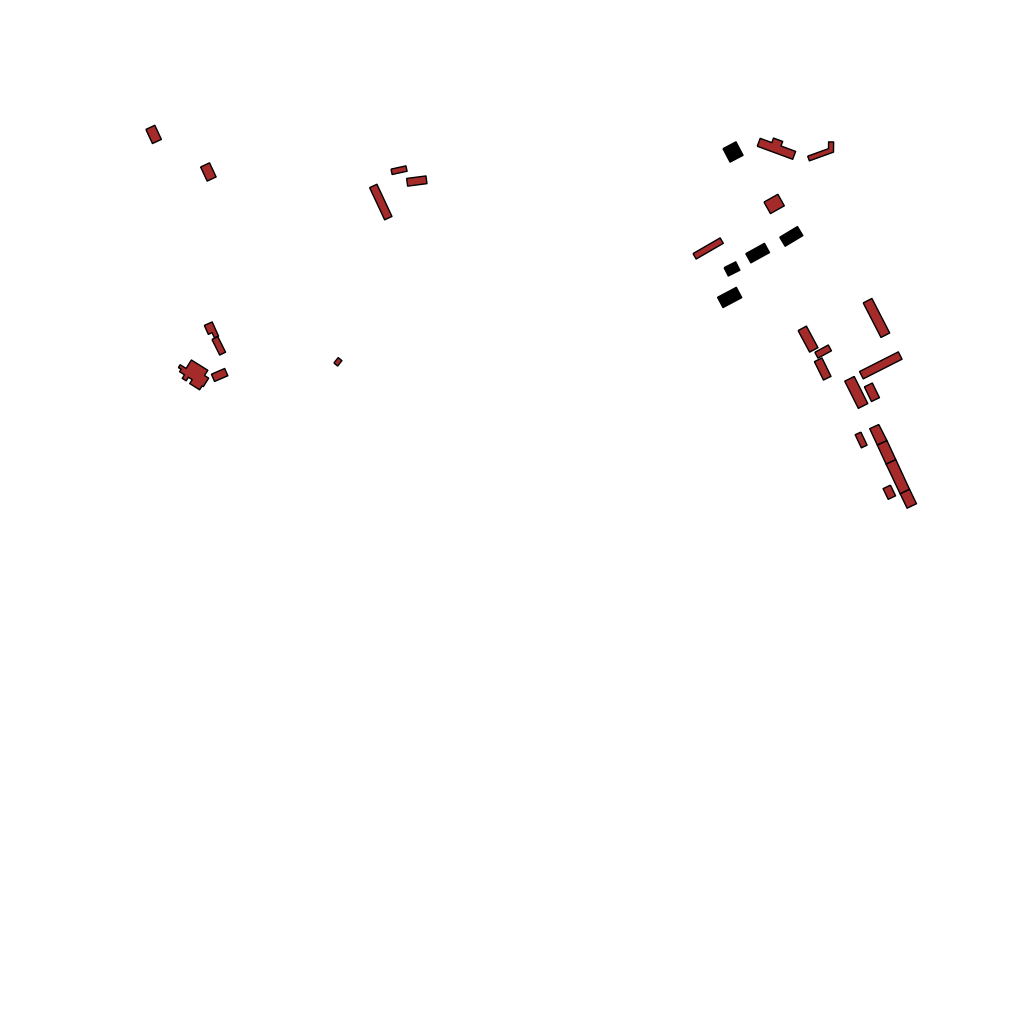
Tags: overhead vector_map, industrial, recreation, residential, special, soviet, individual_rise, low_rise, density_1, Building, Facility, 1.0 km²